Question: I am trying to draw graph using python panda, So far i am able to read sqlite database. I am not able to generate graph using timestamp. I want draw multi line graph using python panda. I want Months (X axis) vs Value (Y axis) graph for different line.
Below is my output of data frame(df):

Here is my code
'''
import sqlite3
from pylab import *
import pandas as pd
import numpy as np
import matplotlib.pyplot as plt
import matplotlib.dates as mdates
import datetime as dt
conn = sqlite3.connect('Metrics.db')
df = pd.read_sql("SELECT * FROM ABC", conn)
'''
I tried using df.plot(), but it did not work.
Thank You in advance.
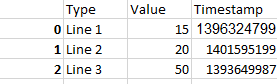
Answer: It seems like there are two separate objectives. One is to group your data by 'Type' and plot each line separately. To do that, you can use 'df.groupby()' and then loop through groups:
'''
for key, grp in df.groupby('Type'):
plt.plot(grp['Timestamp'], grp['Value'])
'''
The second question is how to format your timestamps to display the month. To do this, first convert your timestamps into datetimes, then use a formatter to print only the month name.
Here's some code that does that, combined with what we already had from the first part:
'''
df['date'] = [pd.to_datetime(t, unit='s') for t in df['Timestamp']]
for key, grp in df.groupby('Type'):
plt.plot(grp['date'], grp['Value'])
plt.gca().xaxis.set_major_formatter(mdates.DateFormatter('%B'))
'''
You can adjust the argument to DateFormatter if you want to change your tick label format.